Question: I try to validate sign up form using Play framework 2.1.1 and scala. I got
'''
package models
case class Contact(firstname: String, lastname: String, jobtitle: String, phone:String, email: String, password: String, companyname: String, employeescount: Int)
'''
'''
val contactForm = Form(
mapping(
"firstname" -> nonEmptyText(minLength=2, maxLength=10),
"lastname" -> nonEmptyText(minLength=2, maxLength=10),
"jobtitle" -> nonEmptyText(minLength=2, maxLength=10),
"phone" -> nonEmptyText(minLength=2, maxLength=10),
"email" -> (email verifying nonEmpty),
"password" -> tuple(
"main" -> text(minLength = 6),
"confirm" -> text
).verifying(
// Add an additional constraint: both passwords must match
"Passwords don't match", { case (p1, p2) => p1 == p2 }
).transform({case (p, _) => p}, {p => p -> p}),
"companyname" -> nonEmptyText,
"employeescount" -> number
)(Contact.apply)(Contact.unapply)
)
'''
'''
@form(routes.Application.save()) {
@text(contactForm("firstname"), '_label -> "First Name : ", 'toto -> "titi")
@text(contactForm("lastname"), '_label -> "Last Name : ", 'toto -> "titi")
@text(contactForm("jobtitle"), '_label -> "Job Title : ", 'toto -> "titi")
@text(contactForm("phone"), '_label -> "Phone : ", 'toto -> "titi")
@text(contactForm("email"), '_label -> "Email : ")
@password(contactForm("password.main"), '_label -> "Password : ")
@password(contactForm("password.confirm"), '_label -> "Confirm Password : ")
@text(contactForm("companyname"), '_label -> "Company Name : ", 'toto -> "titi")
@select(
contactForm("employeescount"),
options(
"0" -> "0-10",
"1" -> "10-100",
"2" -> "<PHONE>",
"2" -> " > 1000"
),
'_label -> "Employees"
)
<input type="submit" value="Submit">
}
'''

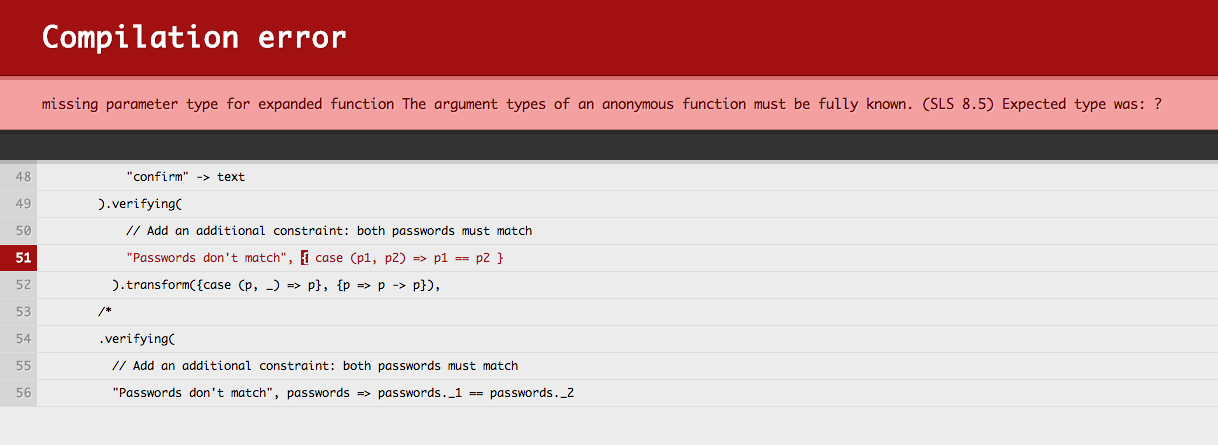
Answer: 'Contact.password' is a 'String', but in 'mapping' 'password' field is a '(String, String)'. You can not use tuple instead of 'String' parameter in 'Contact.apply'.
You should transform your 'Mapping[(String, String)]' to 'Mapping[String]' like this:
'''
"password" -> tuple(
"main" -> text(minLength = 6),
"confirm" -> text
).verifying(
// Add an additional constraint: both passwords must match
"Passwords don't match", ps => ps._1 == ps._2
).transform<URL>
'''
Ugly solution:
'''
mapping(
...
"password" -> tuple(
"main" -> text(minLength = 6),
"confirm" -> text
).verifying(
// Add an additional constraint: both passwords must match
"Passwords don't match", ps => ps._1 == ps._2
)
...
){
(firstname: String, lastname: String, jobtitle: String, phone:String, email: String, passwords: (String, String), companyname: String, employeescount: Int) =>
Contact(firstname, lastname, jobtitle, phone, email, passwords._1, companyname, employeescount)
}{
(c: Contact) => Option((c.firstname, c.lastname, c.jobtitle, c.phone, c.email, c.password -> c.password, c.companyname, c.employeescount))
}
'''